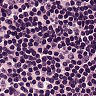
Metastatic tissue present: no